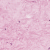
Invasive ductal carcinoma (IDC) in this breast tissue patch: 0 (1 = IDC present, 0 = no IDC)